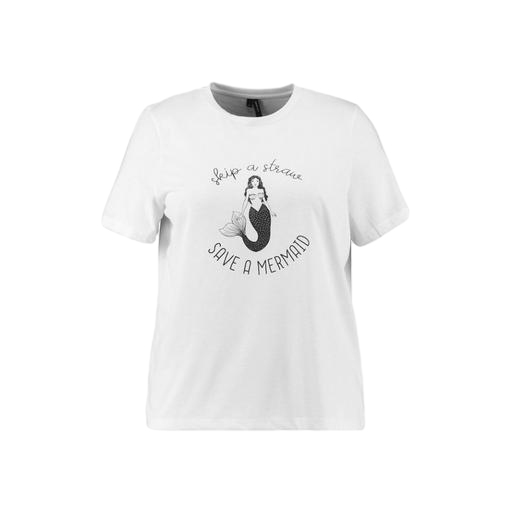
blue mermaid graphic t-shirt, sirens t-shirt, white plus size graphic tee, white background